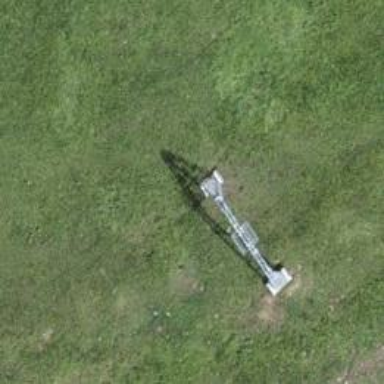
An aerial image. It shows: Pylon used for aerialway.